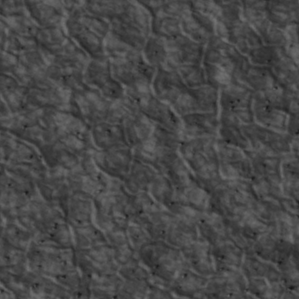
Label: non_frost